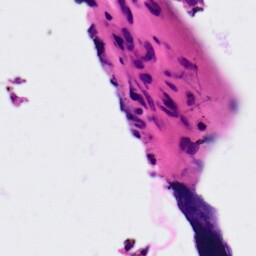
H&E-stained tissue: Ovarian